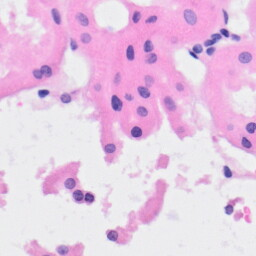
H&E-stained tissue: Kidney